Question: I made some 'TextFormField', and I want to save the data in 'int' when I press the 'FlatButton'. When I press 'FlatButton', I want him to check whether the sum of 'TextFormField' expenses and savings is not greater than 'TextFormField' income. if the sum of the 'TextTormField' expenses and savings is greater, I want to display 'errortext' under the textformfield savings "your expenses and savings are greater than your income"
'''
class BigNotePage extends StatefulWidget {
@override
_BigNotePageState createState() => _BigNotePageState();
}
class _BigNotePageState extends State<BigNotePage> {
final _formKey = GlobalKey<FormState>();
String _income;
String _expenses;
String _savings;
@override
Widget build(BuildContext context) {
return Container(
padding: kPading,
child: Column(
crossAxisAlignment: CrossAxisAlignment.start,
children: [
TitlePage('Big Note'),
Expanded(
child: Form(
key: _formKey,
child: Column(
crossAxisAlignment: CrossAxisAlignment.stretch,
mainAxisAlignment: MainAxisAlignment.center,
children: [
TxtField(
label: 'Income',
function: (value) => _income = value,
),
TxtField(
label: 'Expenses',
function: (value) => _expenses = value,
),
TxtField(
label: 'Savings',
function: (value) => _savings = value,
),
FlatButton(
onPressed: () {
int.parse(_income) >=
int.parse(_expenses) + int.parse(_savings)
? _formKey.currentState.save()
: print('null');
},
child: Text(
'WRITE THAT',
style: TextStyle(letterSpacing: 1.25),
),
color: Colors.yellow,
shape: RoundedRectangleBorder(
borderRadius: BorderRadius.circular(30.0),
),
),
],
),
),
),
Container(
width: 250.0,
child: Text(
'*if you get another income for this mounth, input the income again.',
style: TextStyle(fontSize: 12.0),
),
),
],
),
);
}
}
class TxtField extends StatelessWidget {
TxtField({this.label, this.function});
final String label;
final Function function;
@override
Widget build(BuildContext context) {
return Container(
padding: EdgeInsets.symmetric(vertical: 8.0),
child: TextFormField(
onSaved: function,
keyboardType: TextInputType.numberWithOptions(decimal: true),
decoration: InputDecoration(
labelText: label,
prefix: Container(
padding: EdgeInsets.all(8.0),
child: Text(
'IDR',
style:
TextStyle(color: Colors.black, fontWeight: FontWeight.bold),
),
),
),
),
);
}
}
'''

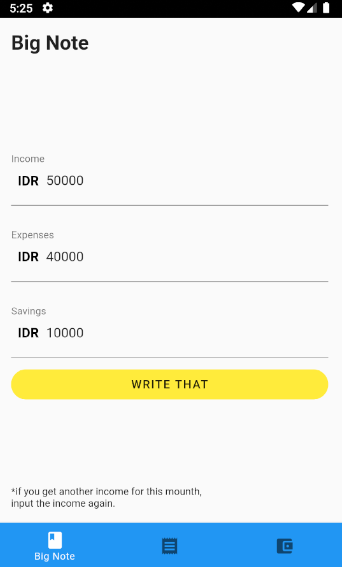
Answer: Replace String values to the controller values
'''
final _incomeController = TextEditingController();
final _expenseController = TextEditingController();
final _savingController = TextEditingController();
'''
Also, add
bool _validate = false;
Convert String value to int of your TextField:
'''
TextField(
controller: _incomeController,
label: 'Income',
decoration: InputDecoration(
errorText: _validate ? 'Your message' : null,
),
),
TextField(
controller: _expenseController ,
label: 'Expenses',
decoration: InputDecoration(
errorText: _validate ? 'Your message' : null,
),
),
TextField(
controller: _savingController,
label: 'Savings',
decoration: InputDecoration(
errorText: _validate ? 'Your message' : null,
),
),
'''
Now FlatButton Logic:
'''
onPressed: () {
String _income = _incomeController.text;
String _expenses = _expenseController.text;
String _savings = _savingController.text;
int.parse(_income) >=
int.parse(_expenses) + int.parse(_savings)
? _formKey.currentState.save()
: print('null');
},
'''
Rest apply your logic wherever you want.